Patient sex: M
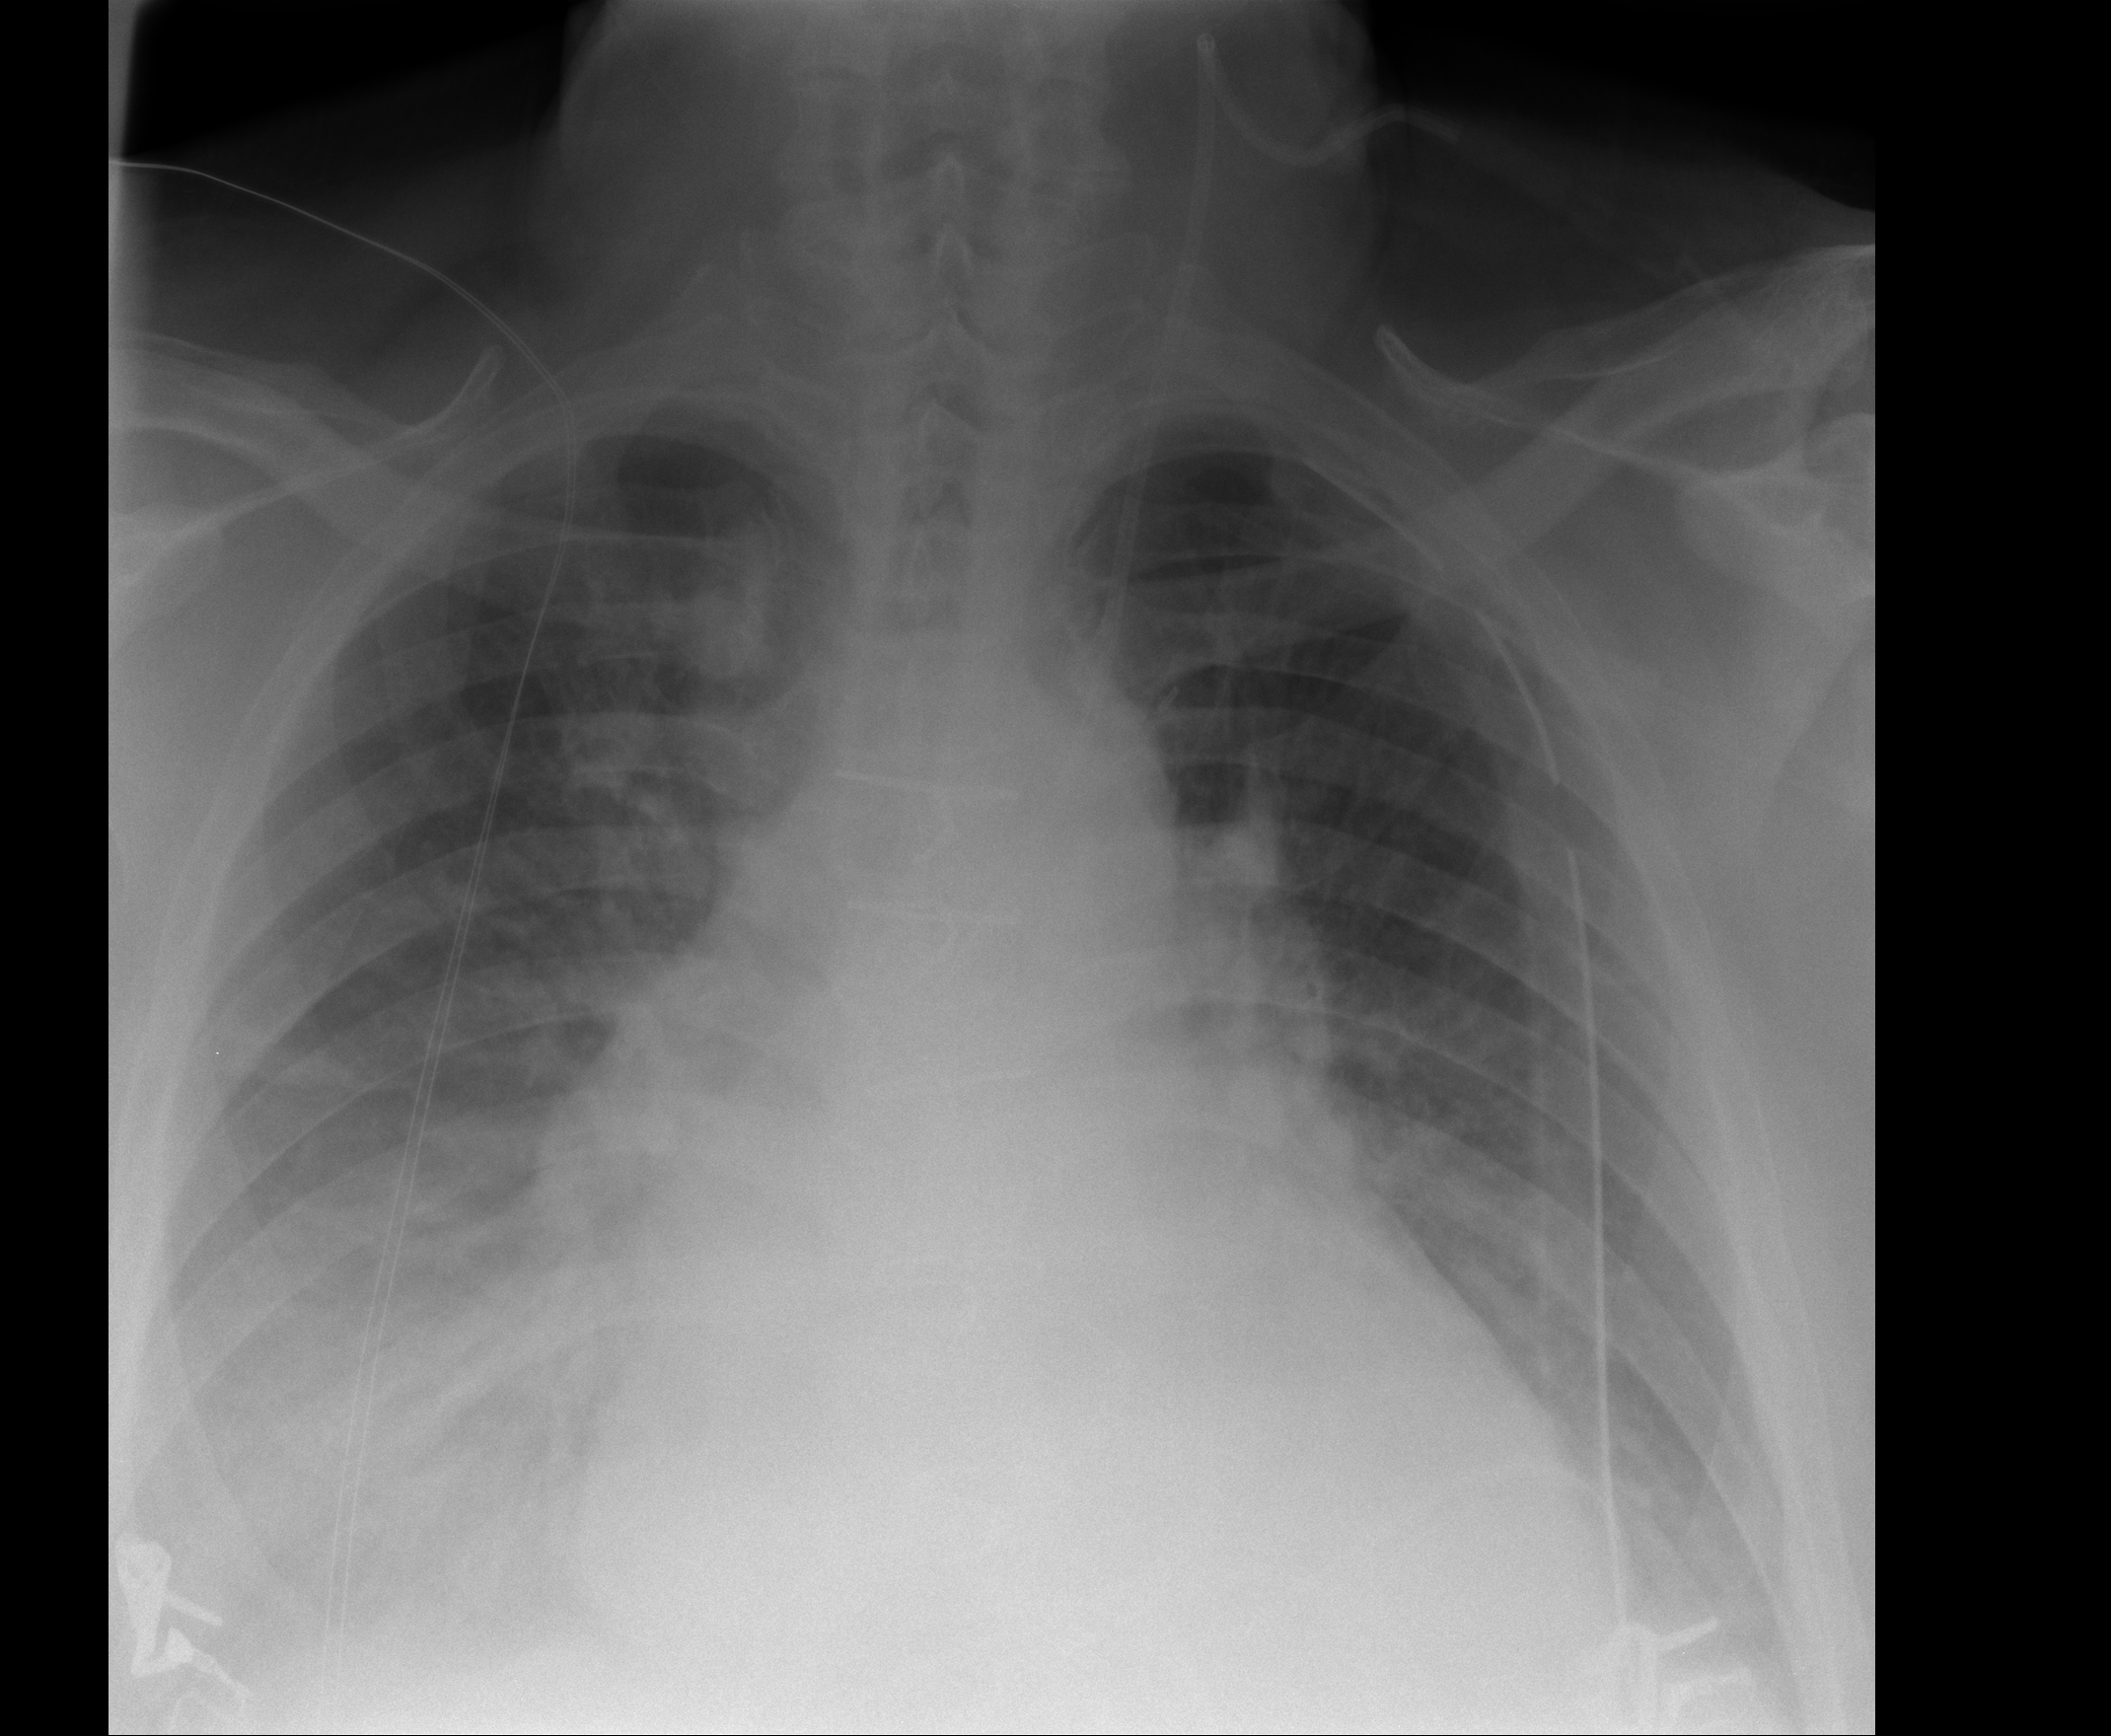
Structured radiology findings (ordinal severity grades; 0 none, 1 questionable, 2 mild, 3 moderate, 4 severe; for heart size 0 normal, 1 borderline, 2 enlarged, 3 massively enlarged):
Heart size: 2
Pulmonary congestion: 2
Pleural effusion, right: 1
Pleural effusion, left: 1
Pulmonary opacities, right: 2
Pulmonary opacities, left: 1
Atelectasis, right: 2
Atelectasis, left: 2